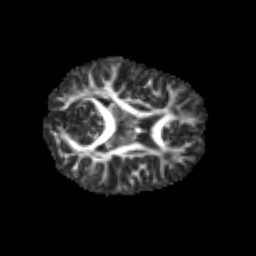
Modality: FA
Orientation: axial
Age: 7
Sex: male
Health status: healthy